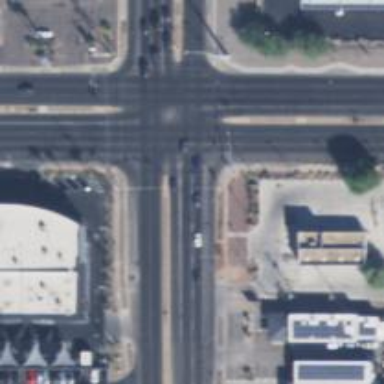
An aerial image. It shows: Unmarked crossing on the road.